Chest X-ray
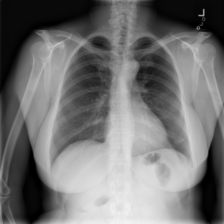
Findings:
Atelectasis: negative
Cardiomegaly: negative
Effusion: negative
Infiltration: negative
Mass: negative
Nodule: negative
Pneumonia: negative
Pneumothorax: negative
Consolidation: negative
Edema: negative
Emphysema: negative
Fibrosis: negative
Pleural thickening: negative
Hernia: negative